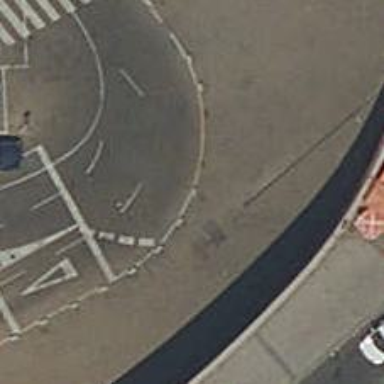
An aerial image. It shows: Bollard barrier.